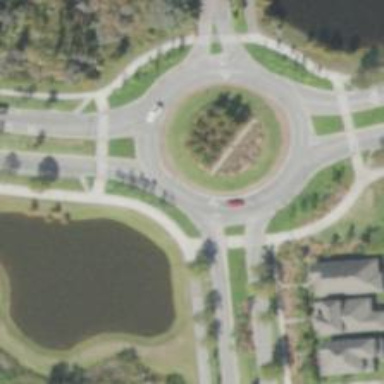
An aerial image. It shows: Tertiary road leading to roundabout junction.